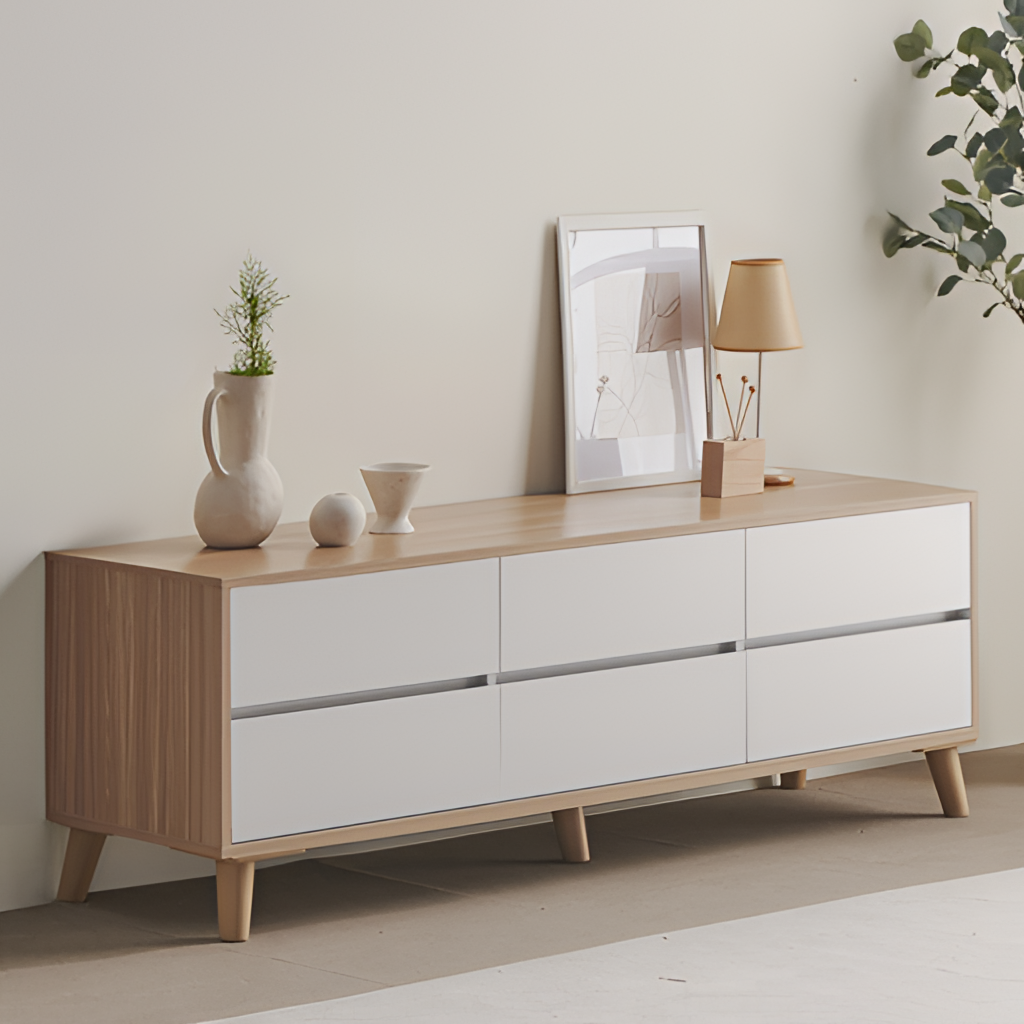
living room, wood sideboard, beige paint wallpaper, with solid pattern, beige tile flooring, with large square pattern, minimalist